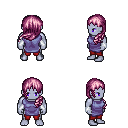
a pixel art fantasy rpg character, male body template, dark elf, purple skin, chain tabard jacket, red pants, pink left-swept hairstyle, white cloth bracers, four views (front, back, left, right), 2x2 character sprite sheet, small pixel art, hard edges, no anti-aliasing